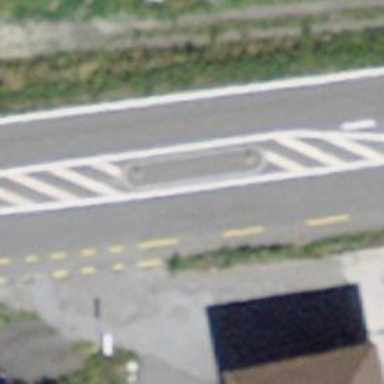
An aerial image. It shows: Traffic calming island.